Chest X-ray:
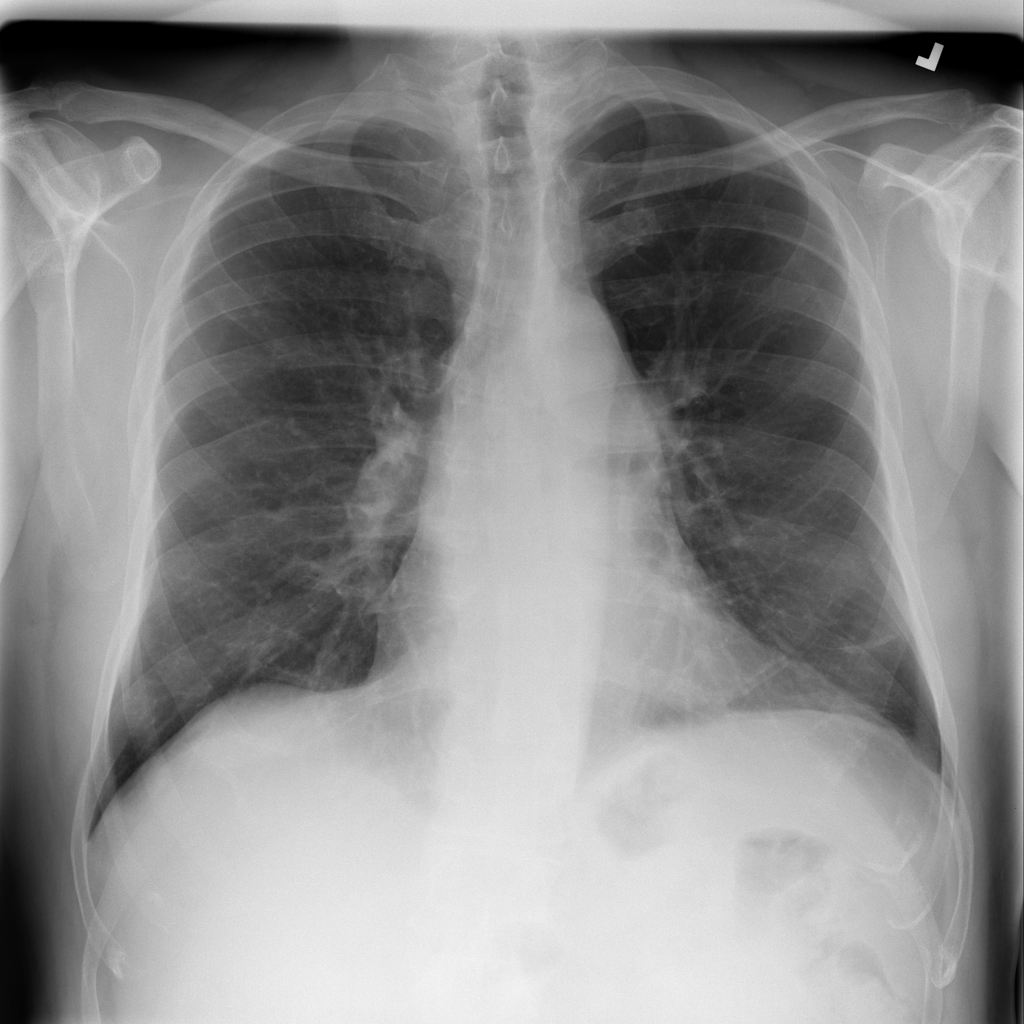
Findings: Fibrosis
No abnormal finding: no